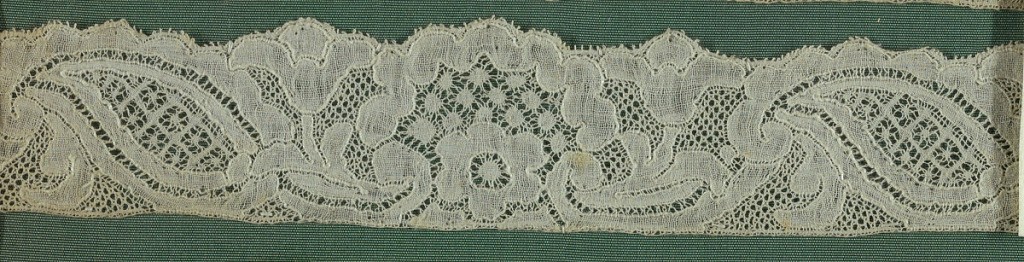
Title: Cooper Union Museum Lace Study Card
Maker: Cooper Union Museum
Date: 18th century
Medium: linen Technique: bobbin lace
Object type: Fragment
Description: Lace fragment with a five-hole ground referred to as "fond à cinq trous." Fragment is mounted on a fabric-covered board and framed behind glass. Frame is natural wood.